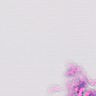
Metastatic tissue present: no